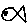
Label: fish